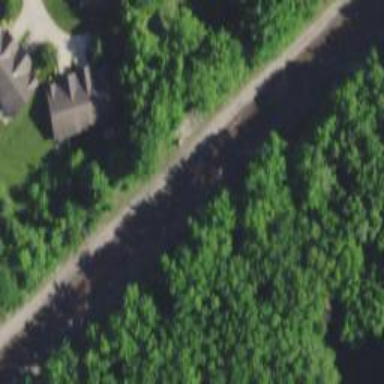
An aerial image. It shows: Railroad crossover.